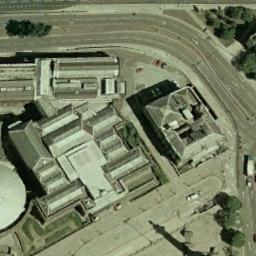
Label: church